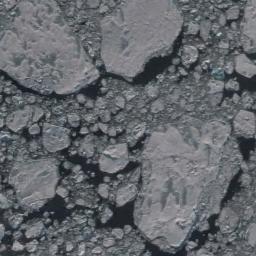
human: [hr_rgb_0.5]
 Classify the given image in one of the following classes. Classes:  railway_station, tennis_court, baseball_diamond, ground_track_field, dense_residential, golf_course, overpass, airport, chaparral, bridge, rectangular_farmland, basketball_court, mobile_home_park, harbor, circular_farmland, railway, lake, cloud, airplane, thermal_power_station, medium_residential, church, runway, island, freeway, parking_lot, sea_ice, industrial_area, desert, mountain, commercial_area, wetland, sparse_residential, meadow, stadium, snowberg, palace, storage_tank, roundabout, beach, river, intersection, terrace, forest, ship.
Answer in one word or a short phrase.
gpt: sea_ice